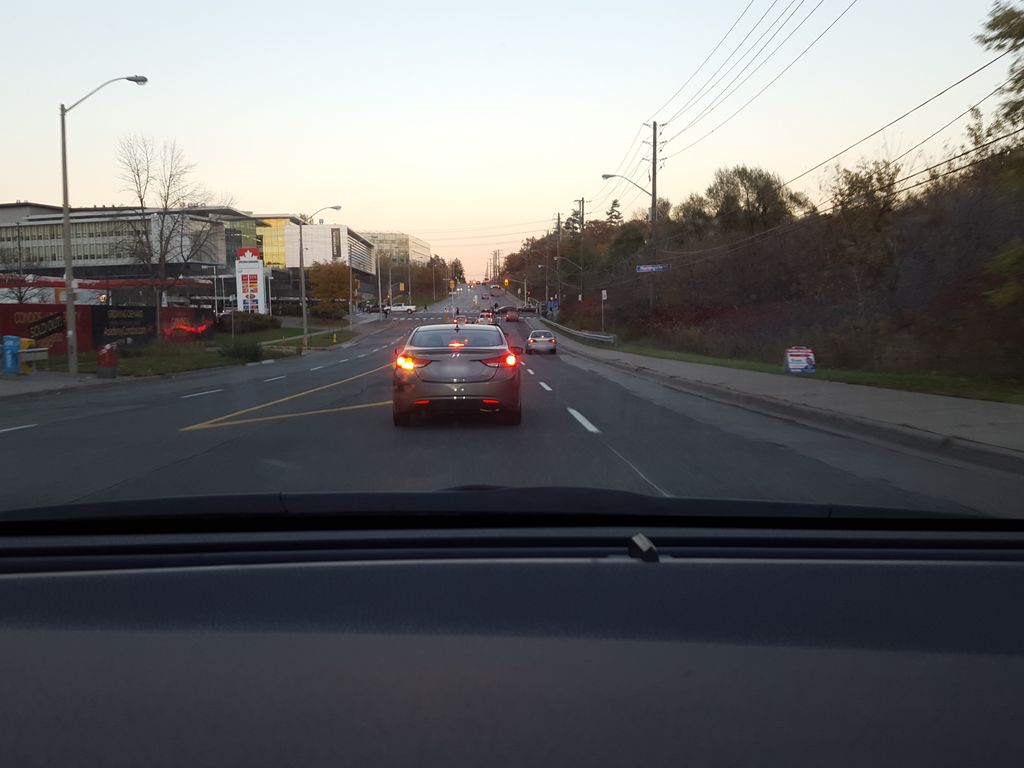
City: toronto